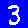
Digit: 3